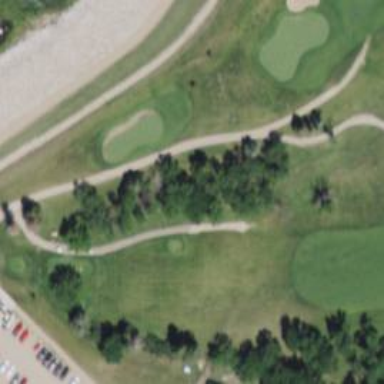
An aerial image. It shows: Footway that resembles golf path.